Question: I am trying to copy data from one sheet to another using VBA For loop. For some reason when I execute the below code the data is not being copied in one column under each other but in a strange format as shown below.
'''
Sub Macro2()
For i = 110 To 116
For j = 1 To 1
Worksheets("overview of contracts").Activate
Range("A" & i).Select
Selection.Copy
Worksheets("Sheet1").Activate
ActiveCell.Offset(1, 0).Range("C" & j).Select
ActiveSheet.Paste
'Worksheets("overview of contracts").Activate
'Range("B" & i).Select
'Selection.Copy
'ActiveCell.Offset(1, 0).Range("D" & j).Select
'ActiveSheet.Paste
'Range("C" & i).Select
'Selection.Copy
'ActiveCell.Offset(1, 0).Range("E" & j).Select
'ActiveSheet.Paste
Next j
Next i
End Sub
'''
Result:

This is the original data, what I am trying to achieve is copy that data to another sheet using a loop exactly in that format and sequence.
<URL>
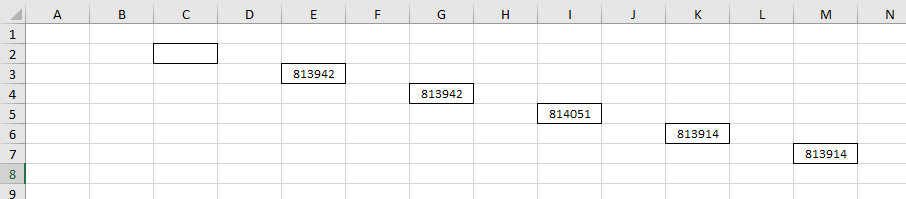
Answer: I think this is what you want. It takes values in 'sheet("overview of contacts")', and copies their values to 'sheet("Sheet1")' in column C, descending rows.
'''
Sub Macro3()
Dim i As Long
Dim j As Long
j = 2
For i = 110 To 116
Worksheets("Sheet1").Cells(j, 3).Value = Worksheets("Overview of Contracts").Cells(i, 1).Value
j = j + 1
Next i
End Sub
'''